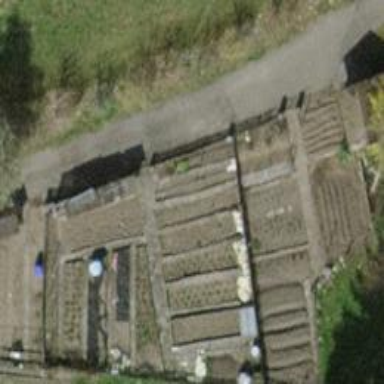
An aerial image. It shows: Plot within allotments.